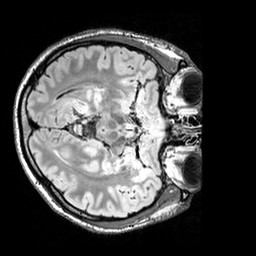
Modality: FLAIR
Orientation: axial
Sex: male
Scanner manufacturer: siemens
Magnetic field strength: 3 T
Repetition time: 5 s
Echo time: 0.395 s